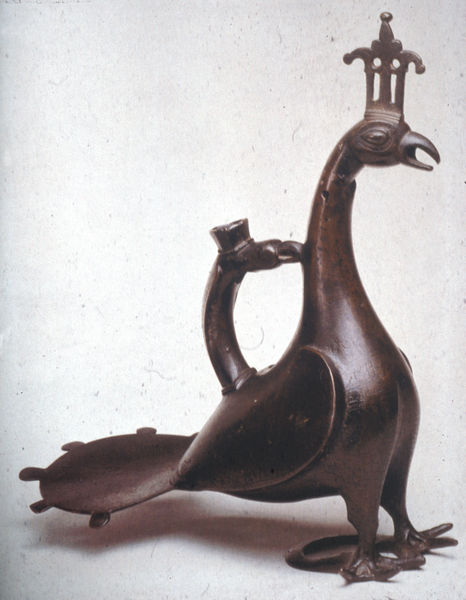
Titel: Aquamanile in Pfauenform aus Cordoba (Islam)
Standort: Paris
Institution: Louvre
Schlagwörter: dunkel, feder, flügel, kopf, schatten, vogel, weiß, braun, brust, geschwungen, holz, hut, hüte, licht, profil, rücken, tier, haube, augen, falten, federn, gefieder, lang, stehen, stein, taube, bild, hals, vögel, schlank, auge, figur, spitzen, krone, henkel, kanne, keramik, krug, skulptur, statue, beine, schwanz, schweif, füße, schnabel, zwei, kamm, kette, modern, weis, rad, glanz, ornamente, metall, bauch, bronze, plastik, foto, fotografie, griff, kurven, gefäß, messing, fuss, orient, form, asien, kupfer, schlange, pfau, krallen, häubchen, statuette, halbrund, kunstgewerbe, kerzenständer, karaffe, öffnung, fasan, antik, metamorphose, schwingen, kralle, schwanzfeder, hahn, zierde, guss, indien, objekt, schrei, verzierungen, verschluss, ebenholz, trinkgefäss, ägypten, klauen, gockel, ausgießer, kronr, tierform, iran, doppelköpfig, aquamanile, zoomorph, stöpsel, pfauenrad, pfauenvogel, pfauvogel, schwanzfedern, standbeine, vogelform, flugel, janus, ogel, ovo, kanna, kel, brunze, gießgefäß, kh, schabel, vöpgel, metallvogel